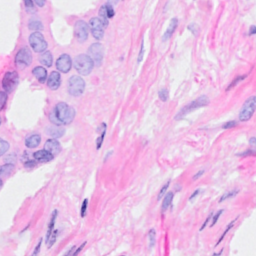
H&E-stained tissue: Breast